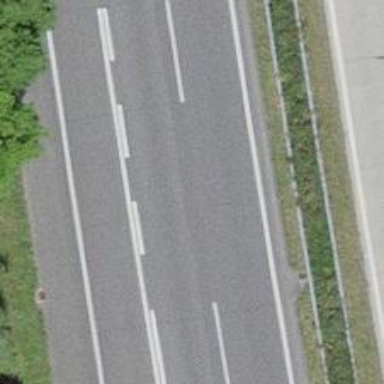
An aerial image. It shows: Motorway junction.